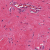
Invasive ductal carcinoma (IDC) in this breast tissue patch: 0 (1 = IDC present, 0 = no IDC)